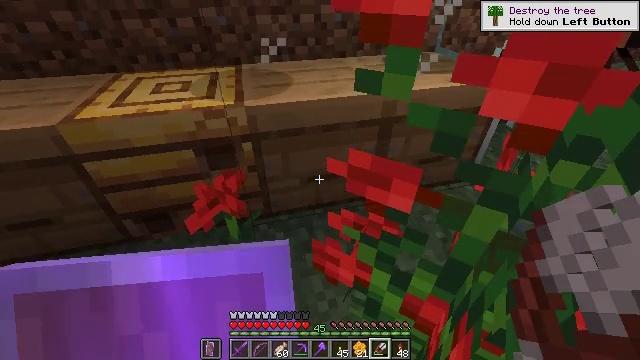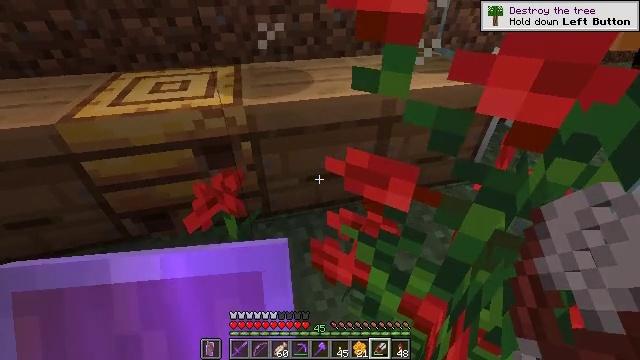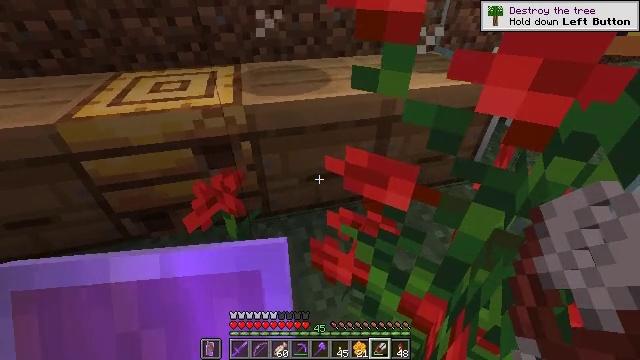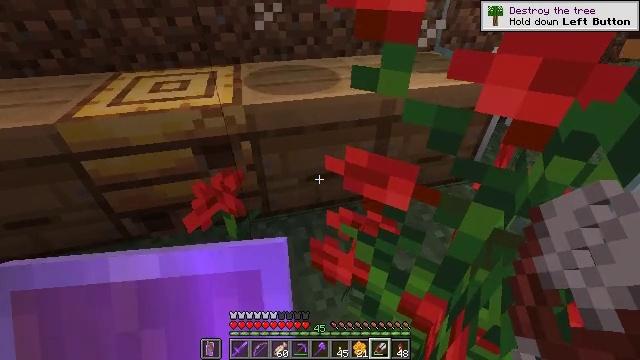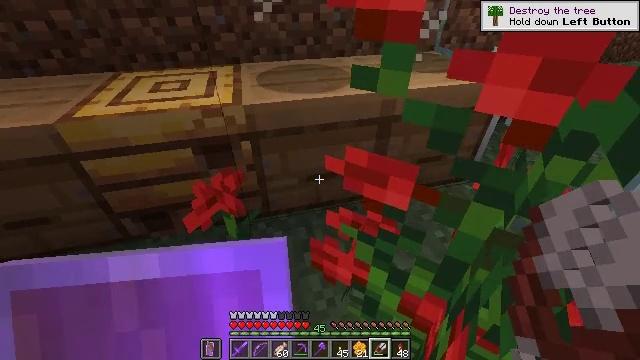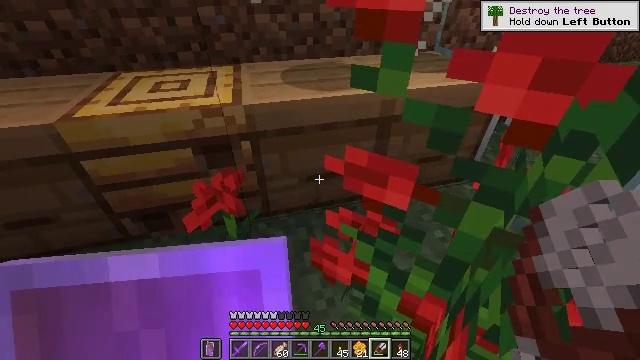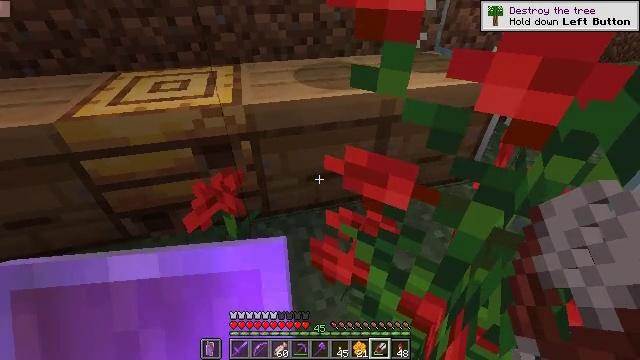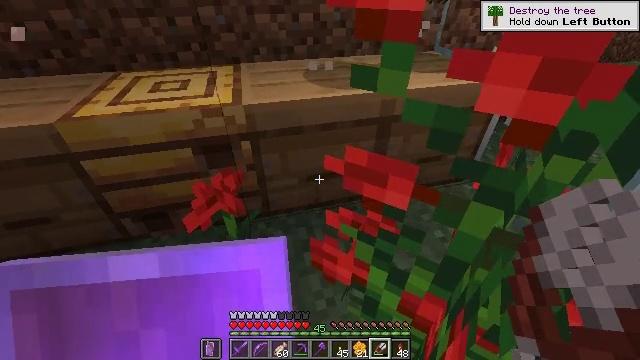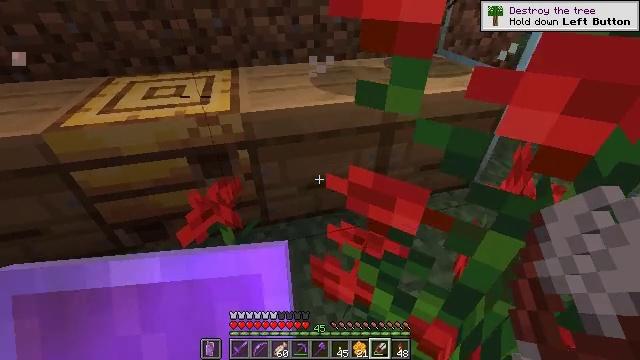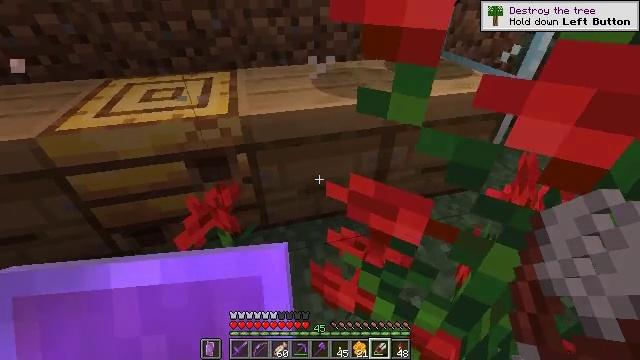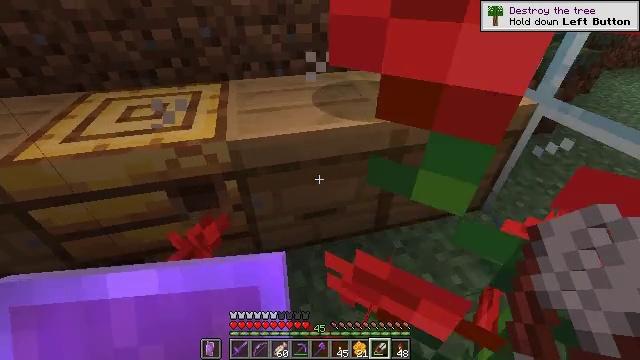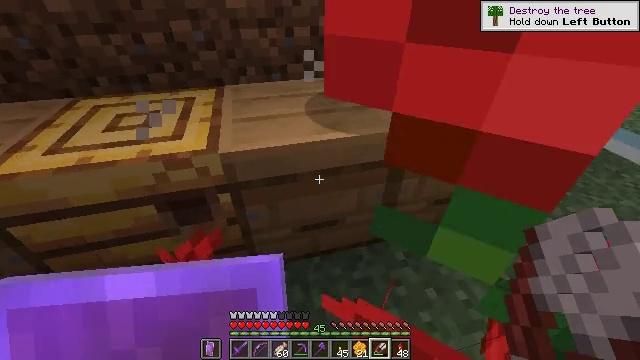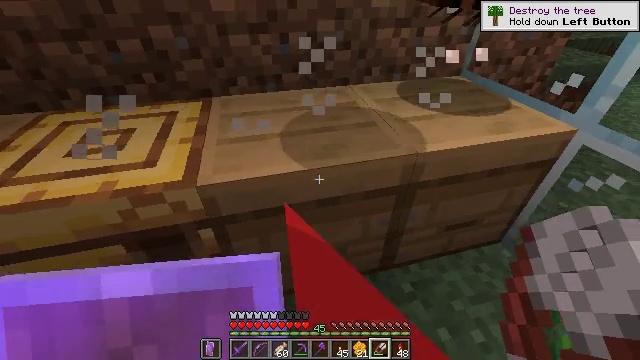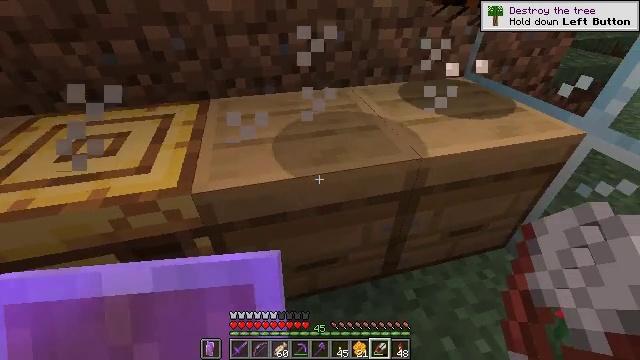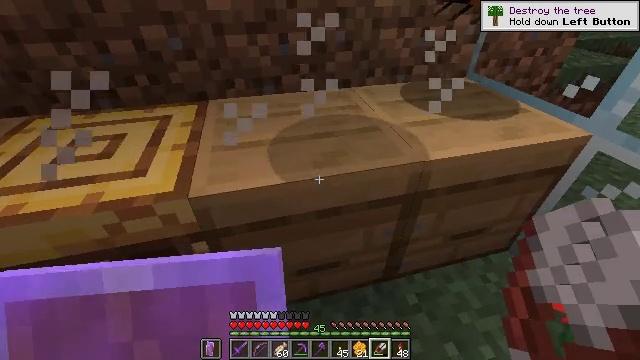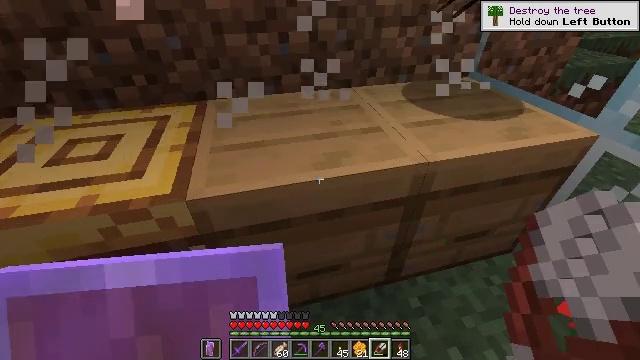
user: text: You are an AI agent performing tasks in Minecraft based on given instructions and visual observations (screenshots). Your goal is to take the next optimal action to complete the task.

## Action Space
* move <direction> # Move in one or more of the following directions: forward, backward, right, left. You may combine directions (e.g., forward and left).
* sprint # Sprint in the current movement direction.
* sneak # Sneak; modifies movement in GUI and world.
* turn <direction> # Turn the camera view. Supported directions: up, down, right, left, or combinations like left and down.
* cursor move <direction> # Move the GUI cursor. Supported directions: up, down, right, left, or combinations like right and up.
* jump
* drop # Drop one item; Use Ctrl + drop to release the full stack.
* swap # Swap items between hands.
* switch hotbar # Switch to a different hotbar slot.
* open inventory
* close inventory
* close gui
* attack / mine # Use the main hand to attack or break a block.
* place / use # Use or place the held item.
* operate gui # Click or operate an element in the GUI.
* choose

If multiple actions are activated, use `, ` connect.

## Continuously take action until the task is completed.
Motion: motion action
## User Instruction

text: Gather the light blue shulker box by attacking it.
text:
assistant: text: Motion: no_op
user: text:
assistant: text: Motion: no_op
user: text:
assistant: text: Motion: no_op
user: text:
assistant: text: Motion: no_op
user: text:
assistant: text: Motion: no_op
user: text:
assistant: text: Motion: no_op
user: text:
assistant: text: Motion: no_op
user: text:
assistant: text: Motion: move forward
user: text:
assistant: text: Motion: move forward
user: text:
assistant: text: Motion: move forward
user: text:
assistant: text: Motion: move forward
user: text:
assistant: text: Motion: no_op
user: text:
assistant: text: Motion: no_op
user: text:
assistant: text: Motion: no_op
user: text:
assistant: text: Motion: no_op
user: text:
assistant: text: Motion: no_op
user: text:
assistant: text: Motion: no_op
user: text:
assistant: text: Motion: no_op
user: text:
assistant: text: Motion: no_op
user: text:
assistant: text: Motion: no_op
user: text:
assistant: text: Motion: no_op
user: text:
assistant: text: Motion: turn left and up
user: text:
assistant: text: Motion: turn left and up
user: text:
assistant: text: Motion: turn left
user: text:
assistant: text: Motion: no_op
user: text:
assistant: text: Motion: no_op
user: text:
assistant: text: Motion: no_op
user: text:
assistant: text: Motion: no_op
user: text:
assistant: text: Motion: no_op
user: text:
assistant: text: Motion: no_op